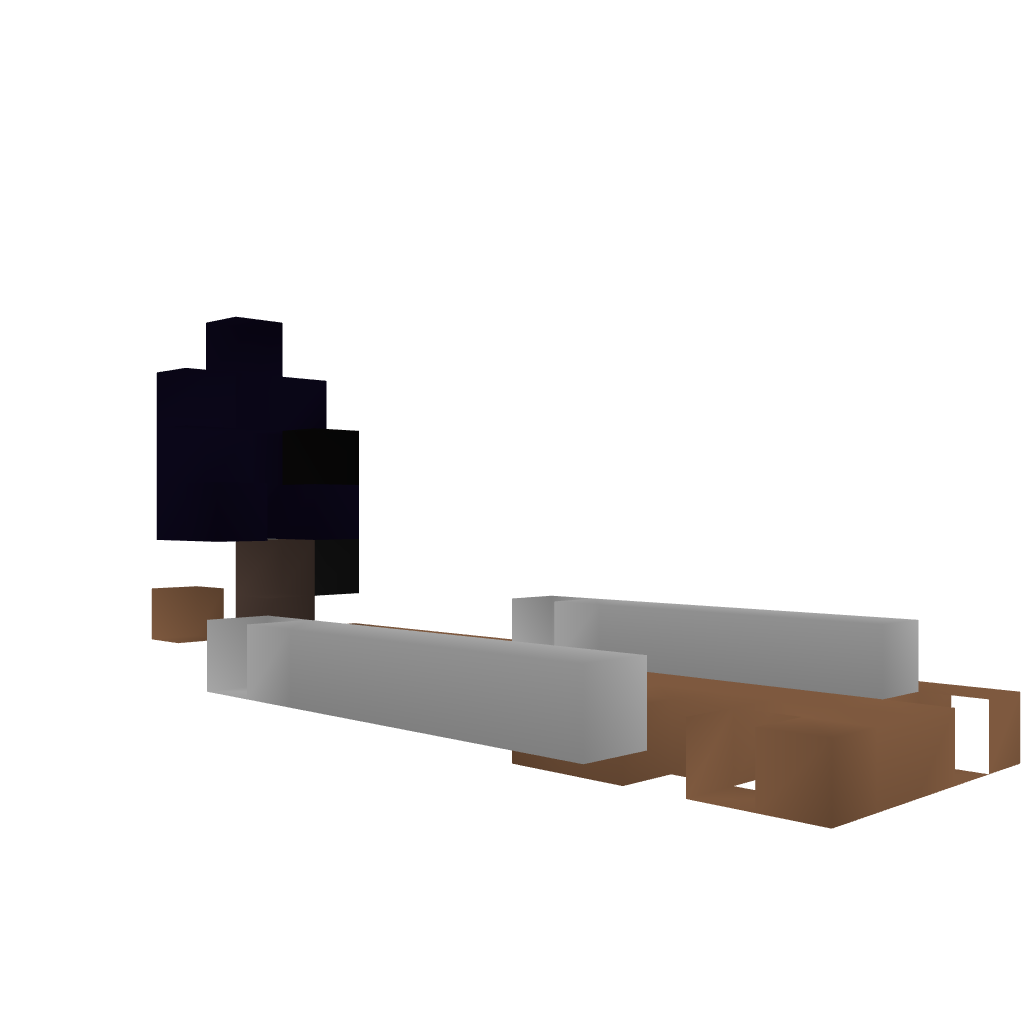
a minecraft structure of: Throne with secret passage